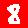
Digit: 8